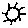
Label: sun